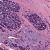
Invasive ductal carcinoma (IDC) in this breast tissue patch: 1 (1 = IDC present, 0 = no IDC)